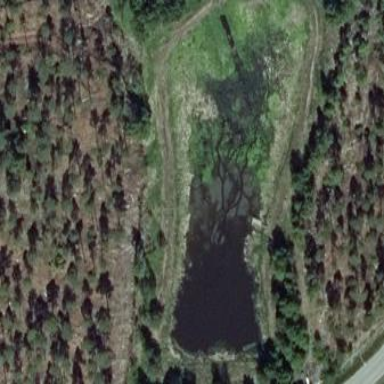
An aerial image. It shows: Reservoir.